Question: I want only one image to have 20px margin on top and bottom. However for some reasons, it applies to both images. Is it possible to apply vspace attribute only to one image without affecting the image next to it ?
'<p>This is a sample text. This is a sample text</p>'
'<img src="images/cloudy.png" hspace="20" align="middle" alt="Cloud" />'
'<img src="images/house.png" hspace="20" vspace="20" align="middle" alt="House" />'
'<p>This is a sample text. This is a sample text</p>'
Here is how it looks and if you see both images have the same 20px margin on top and bottom

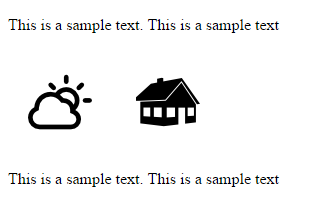
Answer: You would be better off using CSS.
But, given what you have, when you use:
'''
vspace="20"
'''
on one of the images, then it pushes the surrounding paragraphs away vertically.
Then the:
'''
align="middle"
'''
aligns both divs in the middle.
If you look at the images in Developer Tools, you can see that the first image has no vertical spacing.